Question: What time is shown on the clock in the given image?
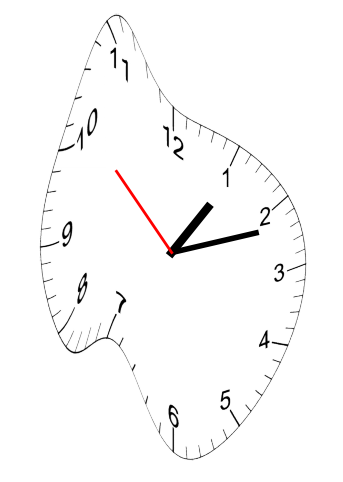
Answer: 01:11:52